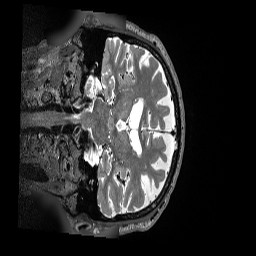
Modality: T2w
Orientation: coronal
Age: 81
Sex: female